Question: Say there's a class called 'Post' (as in a forum post).
'''
class Post: NSManagedObject {
@NSManaged var id: NSNumber
@NSManaged var title: String?
@NSManaged var body: String?
@NSManaged var voteCount: NSNumber?
@NSManaged var thread: Thread?
}
'''
And a 'Thread' class.
'''
class Thread: NSManagedObject {
@NSManaged var topic: String
@NSManaged var id: NSNumber
@NSManaged var posts: NSSet
}
'''
A thread contains a set of 'Post' objects.
From the local core data database I retrieve an array of 'Thread' objects to 'var threads = [Thread]()'.

Now I need to filter out posts in threads that have a vote count of more than 0. In other words I need an array of 'Thread' objects excluding the 'Post's with 0 votes.
Here's what I've tried so far.
'''
var filteredThreads = threads.filter() { $0.posts.filter() { $0.voteCount > 0 } }
'''
But I get the error .
It seems I cannot use nested filters like this. Or am I doing it wrong?
---
I also tried the below code. No compile time errors but it doesn't filter the returned results array as expected.
'''
threads = items.filter() {
for post in $0.posts.allObjects as [Post] {
if post.voteCount!.integerValue > 0 {
return true
}
}
return false
}
'''
I uploaded a Xcode project <URL> demonstrating the issue. Any help is appreciated.
Thanks.
---
I tried iterating through the 'Thread' objects I receive and filter out the 'Post's inside it. But I don't know how to add the filtered array back to the 'Thread' object.
'''
if let items = viewModel.getThreads() {
for thread in items {
let posts = thread.posts.allObjects as [Post]
var s = posts.filter() {
if $0.voteCount!.integerValue > 0 {
return true
} else {
return false
}
}
}
}
'''
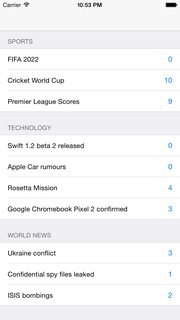
Answer: Your method cannot work. You cannot filter the Thread objects in such a
way that you get an array of "modified" Thread objects which are only
related to the Posts with positive vote count. Filtering gives always a
subset of the original objects, but those objects are not modified.
The proper way to achieve what you want is to fetch all Post objects
with positive vote count, and group them into sections according to
their Thread.
The easiest way to do so is a 'NSFetchedResultsController'.
Here is a quick-and-dirty version of your ForumViewController that
uses a fetched results controller. Most of it is the boilerplate code
that you get with a standard "Master-Detail Application + Core Data"
in Xcode. It certainly can be improved but hopefully should get you
on the right track.
To make this compile in your sample project, 'managedObjectContext'
in the 'ForumViewModel' needs to be a public property.
Alternatively, you can move the fetched results controller creation
into the 'ForumViewModel' class.
'''
// ForumViewController.swift:
import UIKit
import CoreData
class ForumViewController: UITableViewController, NSFetchedResultsControllerDelegate {
private let viewModel = ForumViewModel()
var fetchedResultsController: NSFetchedResultsController {
if _fetchedResultsController != nil {
return _fetchedResultsController!
}
// Fetch "Post" objects:
let fetchRequest = NSFetchRequest(entityName: "Post")
// But only those with positive voteCount:
let predicate = NSPredicate(format: "voteCount > 0")
fetchRequest.predicate = predicate
// First sort descriptor must be the section key:
let topicSort = NSSortDescriptor(key: "thread.topic", ascending: true)
// Second sort descriptor to sort the posts in each section:
let titleSort = NSSortDescriptor(key: "title", ascending: true)
fetchRequest.sortDescriptors = [topicSort, titleSort]
// Fetched results controller with sectioning according the thread.topic:
let aFetchedResultsController = NSFetchedResultsController(fetchRequest: fetchRequest,
managedObjectContext: viewModel.managedObjectContext,
sectionNameKeyPath: "thread.topic", cacheName: nil)
aFetchedResultsController.delegate = self
_fetchedResultsController = aFetchedResultsController
var error: NSError? = nil
if !_fetchedResultsController!.performFetch(&error) {
abort()
}
return _fetchedResultsController!
}
var _fetchedResultsController: NSFetchedResultsController? = nil
override func viewDidLoad() {
super.viewDidLoad()
}
override func numberOfSectionsInTableView(tableView: UITableView) -> Int {
return self.fetchedResultsController.sections?.count ?? 0
}
override func tableView(tableView: UITableView, numberOfRowsInSection section: Int) -> Int {
let sectionInfo = self.fetchedResultsController.sections![section] as NSFetchedResultsSectionInfo
return sectionInfo.numberOfObjects
}
override func tableView(tableView: UITableView, cellForRowAtIndexPath indexPath: NSIndexPath) -> UITableViewCell {
let cell = tableView.dequeueReusableCellWithIdentifier("Cell", forIndexPath: indexPath) as UITableViewCell
self.configureCell(cell, atIndexPath: indexPath)
return cell
}
func configureCell(cell: UITableViewCell, atIndexPath indexPath: NSIndexPath) {
let post = self.fetchedResultsController.objectAtIndexPath(indexPath) as Post
cell.textLabel!.text = post.title
cell.detailTextLabel!.text = "\(post.voteCount!)"
}
override func tableView(tableView: UITableView, titleForHeaderInSection section: Int) -> String? {
let sectionInfo = self.fetchedResultsController.sections![section] as NSFetchedResultsSectionInfo
return sectionInfo.name
}
func controllerWillChangeContent(controller: NSFetchedResultsController) {
self.tableView.beginUpdates()
}
func controller(controller: NSFetchedResultsController, didChangeSection sectionInfo: NSFetchedResultsSectionInfo, atIndex sectionIndex: Int, forChangeType type: NSFetchedResultsChangeType) {
switch type {
case .Insert:
self.tableView.insertSections(NSIndexSet(index: sectionIndex), withRowAnimation: .Fade)
case .Delete:
self.tableView.deleteSections(NSIndexSet(index: sectionIndex), withRowAnimation: .Fade)
default:
return
}
}
func controller(controller: NSFetchedResultsController, didChangeObject anObject: AnyObject, atIndexPath indexPath: NSIndexPath?, forChangeType type: NSFetchedResultsChangeType, newIndexPath: NSIndexPath?) {
switch type {
case .Insert:
tableView.insertRowsAtIndexPaths([newIndexPath!], withRowAnimation: .Fade)
case .Delete:
tableView.deleteRowsAtIndexPaths([indexPath!], withRowAnimation: .Fade)
case .Update:
self.configureCell(tableView.cellForRowAtIndexPath(indexPath!)!, atIndexPath: indexPath!)
case .Move:
tableView.deleteRowsAtIndexPaths([indexPath!], withRowAnimation: .Fade)
tableView.insertRowsAtIndexPaths([newIndexPath!], withRowAnimation: .Fade)
default:
return
}
}
func controllerDidChangeContent(controller: NSFetchedResultsController) {
self.tableView.endUpdates()
}
}
'''
Result: